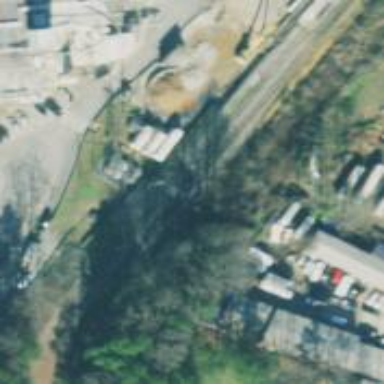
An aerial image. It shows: Railway spur junction.